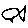
Label: fish